RGB frame:
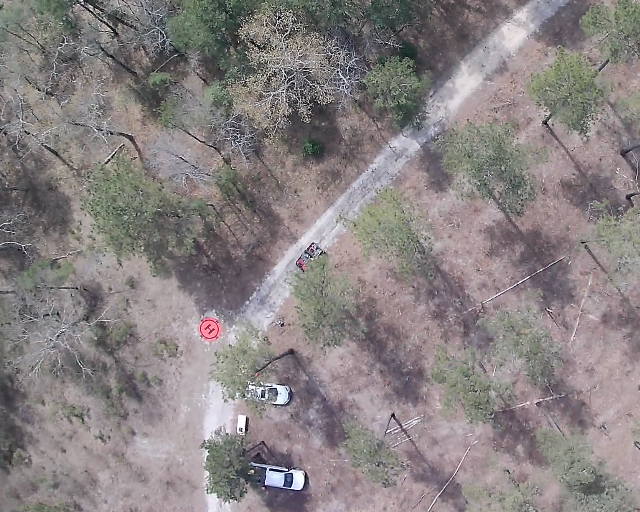
Thermal frame:
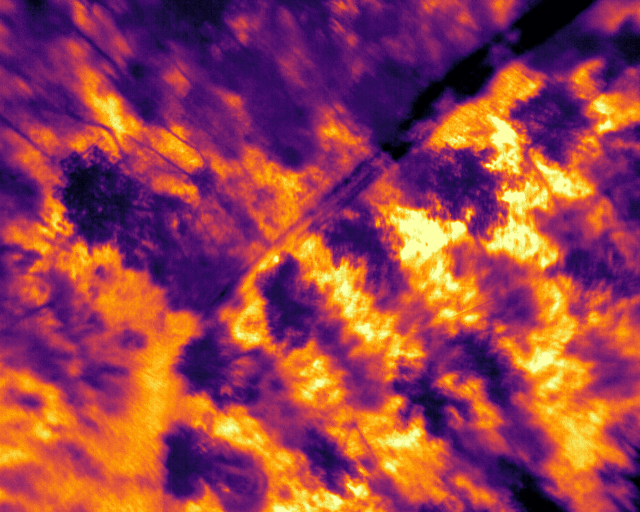
Captured: 2026-02-26 02:27:33
Pixels at or above 80 °C: 0 (fraction of frame: 0)